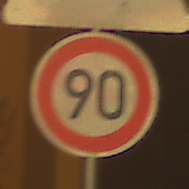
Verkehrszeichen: Geschwindigkeit90
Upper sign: VerengteFahrbahn
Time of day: Night
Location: Outdoor (Urban)
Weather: Clear
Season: NotSpecified
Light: Artificial